Current action and preconditions to check: trajectory_clear

Your task: For each precondition in the list above, predict whether it will hold at this action.

Consider the current scene as observed from the mobile robot's camera, and analyze the predicted future states of all dynamic agents (e.g., people, animals, vehicles, or any moving entities) within the NEXT SECOND.

IMPORTANT: Only answer "very likely" if you are absolutely certain—based on strong, clear evidence—that a dynamic agent will violate the precondition in the predicted future state. Do NOT answer "very likely" for unlikely, ambiguous, or low-probability risks.

Ask yourself for each precondition: Is there a high probability, with clear and convincing evidence, that the predicted future states of any dynamic agent will interfere with the predicted future state of the currently executing action within the NEXT SECOND, causing that precondition to fail?

Assess the risk level based on these predictions. Use "likely" or "very likely" if motions create a clear risk of interference.

Use "neutral" or "improbable" if agents are nearby but their predicted paths are clearly diverging or non-conflicting.

Failure Risk Categories: "very improbable", "improbable", "neutral", "likely", "very likely"

Answer Format: Output ONLY the probability_of_failure value from these categories: "very improbable", "improbable", "neutral", "likely", "very likely"

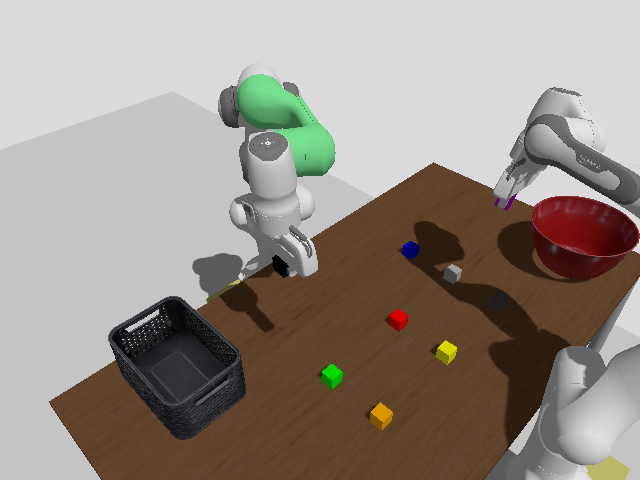

Answer: very improbable